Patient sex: M
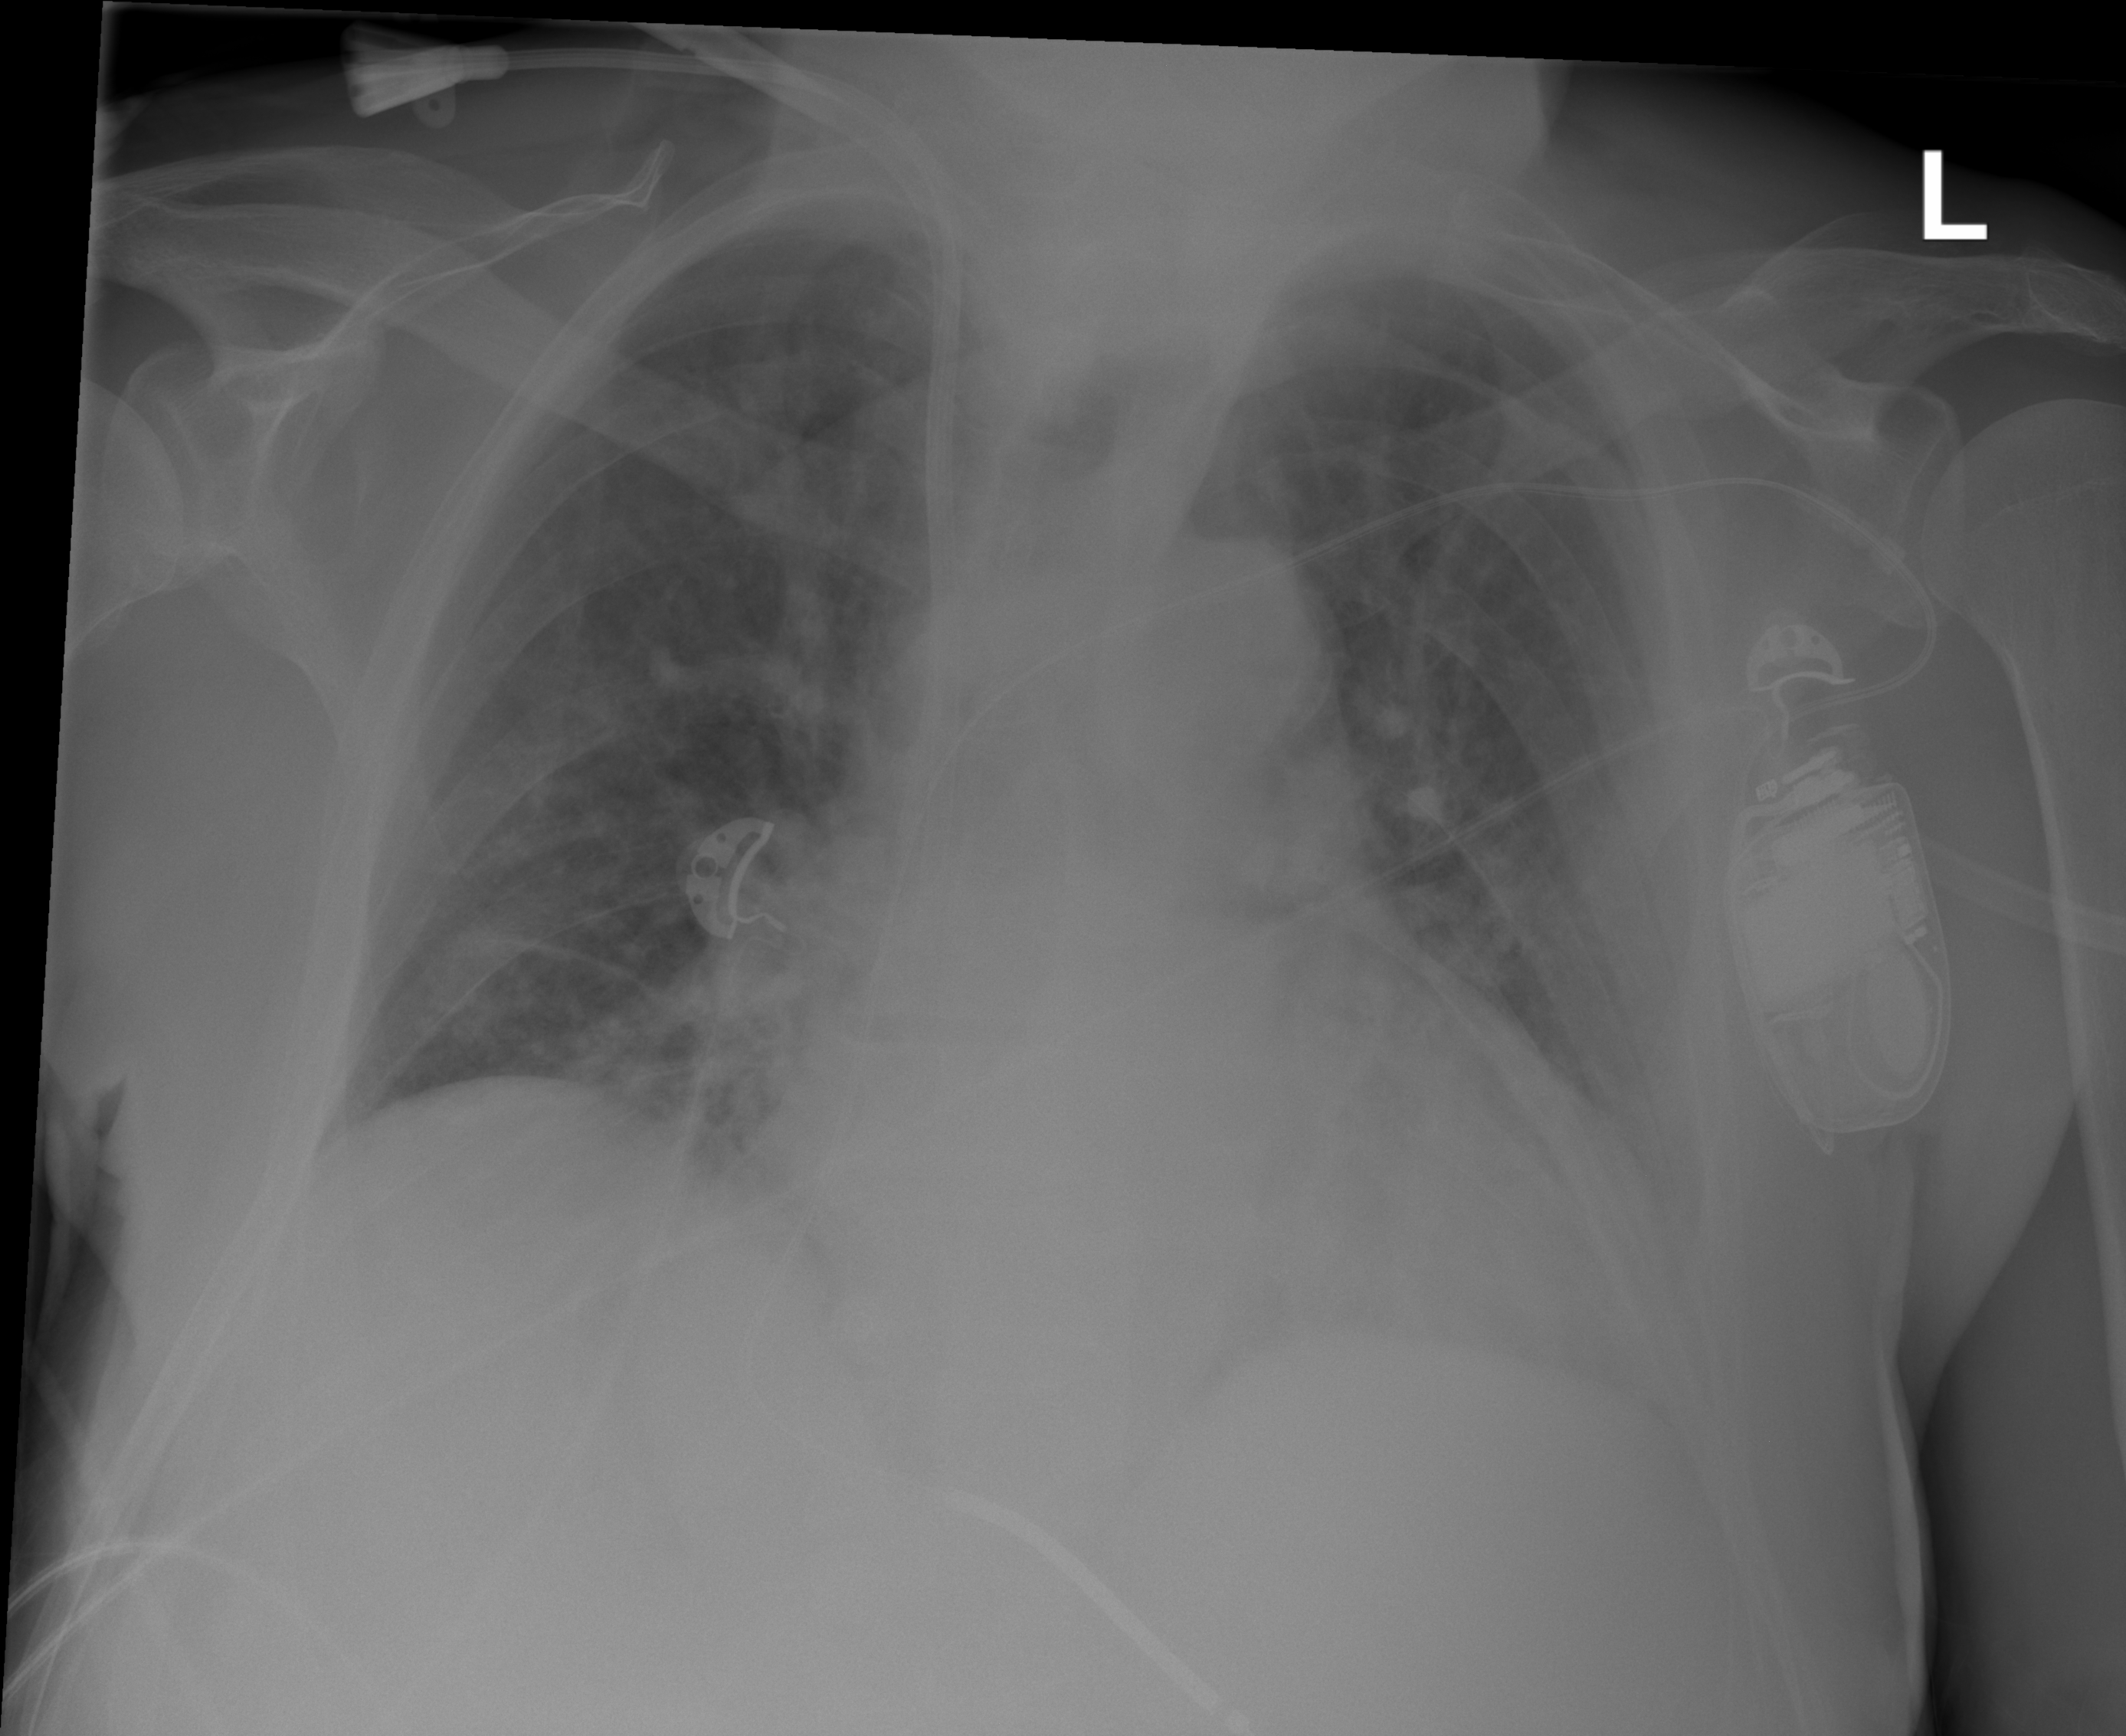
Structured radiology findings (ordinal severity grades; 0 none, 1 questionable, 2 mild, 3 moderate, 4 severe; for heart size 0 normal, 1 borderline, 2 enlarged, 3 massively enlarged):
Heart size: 2
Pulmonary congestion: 2
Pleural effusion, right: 0
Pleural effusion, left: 2
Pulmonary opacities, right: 0
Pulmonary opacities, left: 0
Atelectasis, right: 2
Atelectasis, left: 0